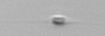
Label: flagellate_morphotype3